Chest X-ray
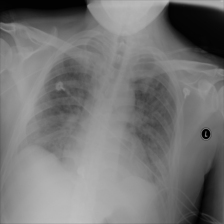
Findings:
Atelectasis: negative
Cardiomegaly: positive
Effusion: positive
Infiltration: negative
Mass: negative
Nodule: negative
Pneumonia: negative
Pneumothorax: negative
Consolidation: negative
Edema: negative
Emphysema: negative
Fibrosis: negative
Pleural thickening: negative
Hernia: negative